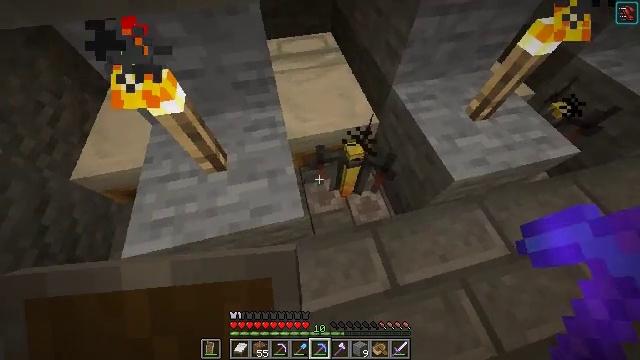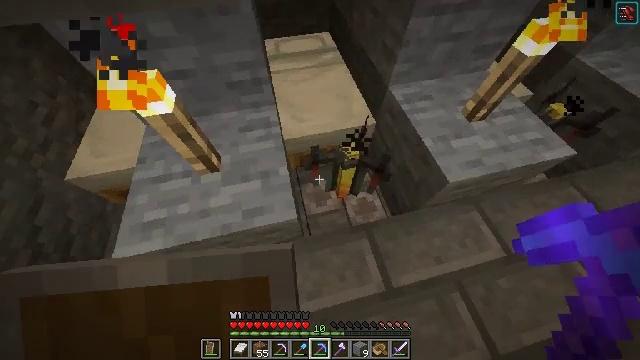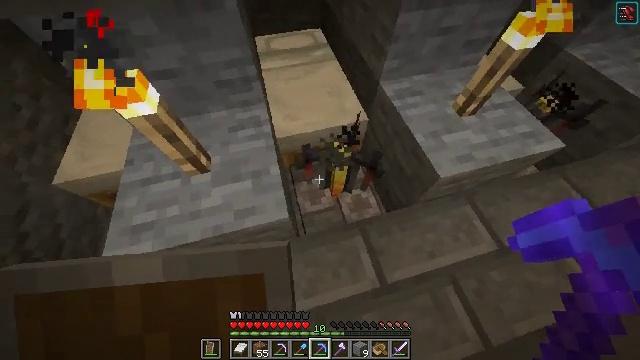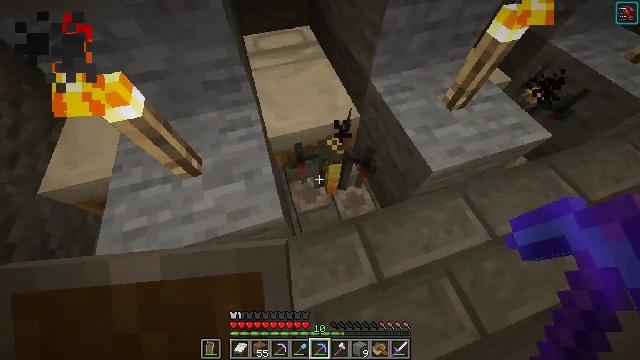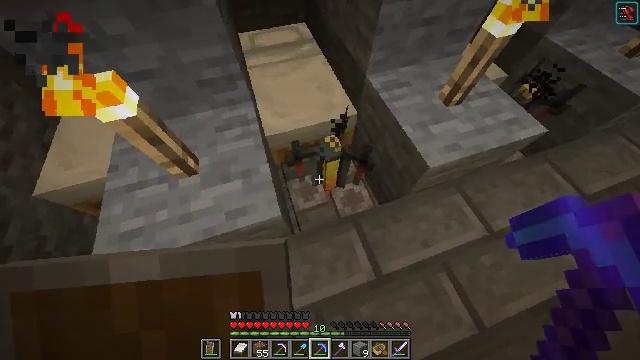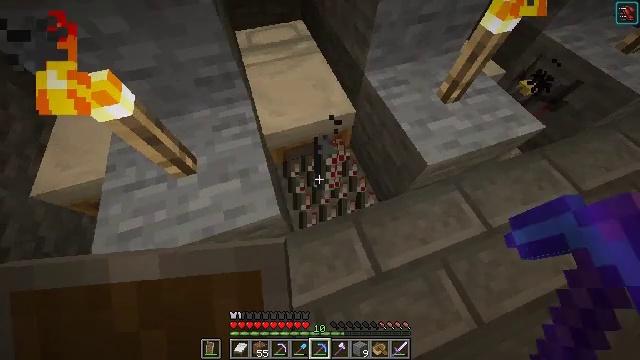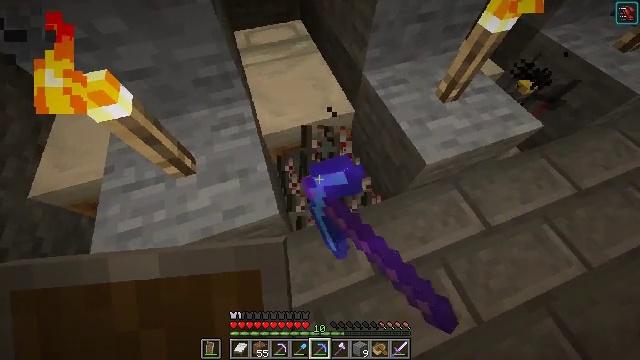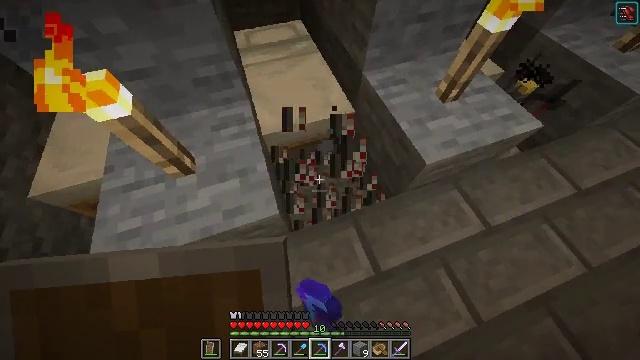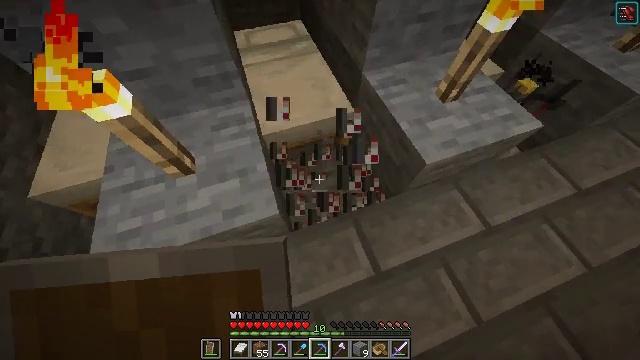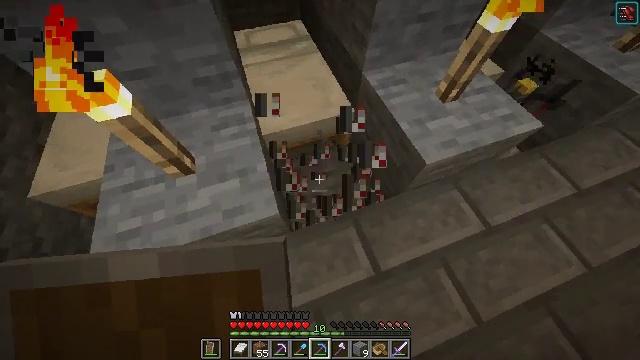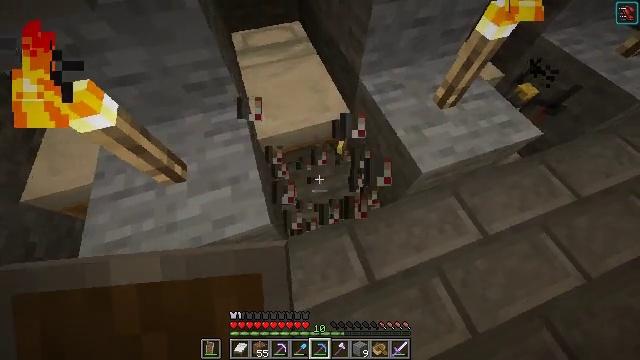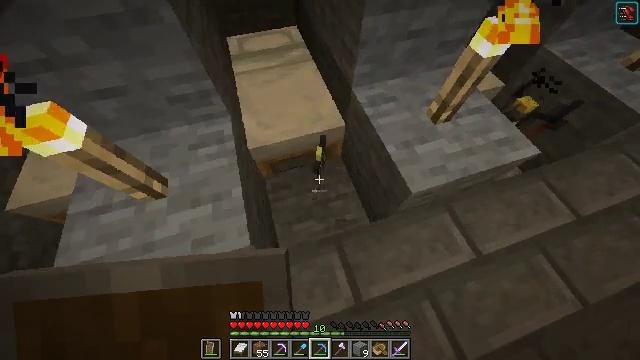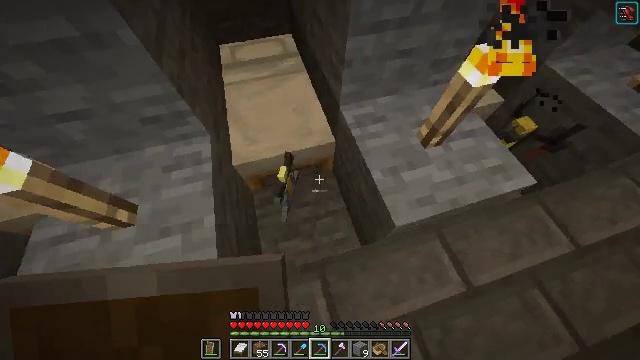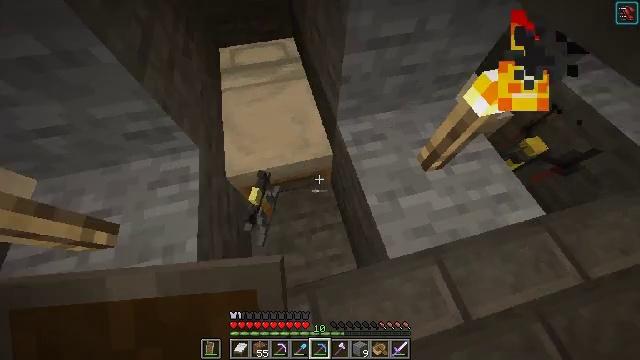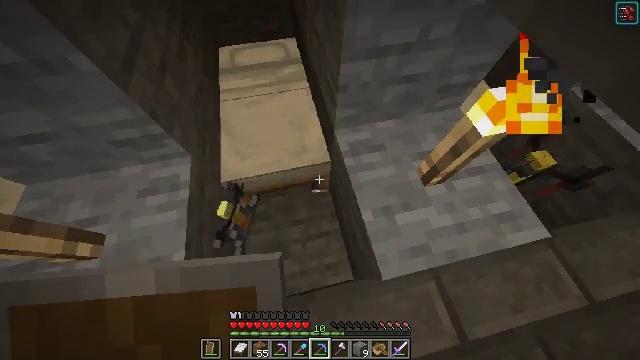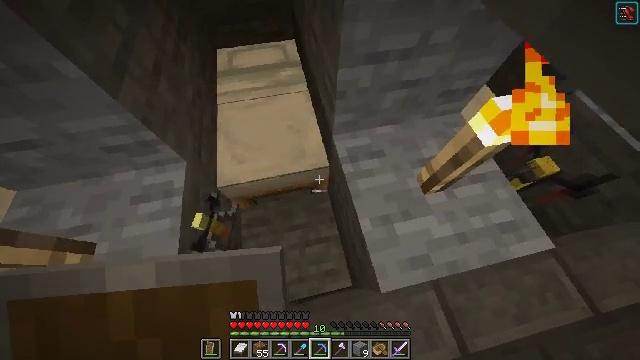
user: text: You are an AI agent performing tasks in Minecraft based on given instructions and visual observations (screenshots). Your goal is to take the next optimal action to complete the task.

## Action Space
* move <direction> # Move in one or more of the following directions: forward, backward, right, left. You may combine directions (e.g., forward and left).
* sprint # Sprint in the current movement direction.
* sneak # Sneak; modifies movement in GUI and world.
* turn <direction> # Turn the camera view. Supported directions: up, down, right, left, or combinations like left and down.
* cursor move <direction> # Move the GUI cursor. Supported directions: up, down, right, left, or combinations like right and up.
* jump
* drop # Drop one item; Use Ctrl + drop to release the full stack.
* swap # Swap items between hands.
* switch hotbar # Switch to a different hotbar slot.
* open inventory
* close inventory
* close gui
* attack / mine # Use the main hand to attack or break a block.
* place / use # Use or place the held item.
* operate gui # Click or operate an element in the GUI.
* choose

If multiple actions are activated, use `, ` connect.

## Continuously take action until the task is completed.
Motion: motion action
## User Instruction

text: Break the brewing stand to collect it.
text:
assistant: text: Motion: no_op
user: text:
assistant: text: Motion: turn right
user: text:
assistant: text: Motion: turn right
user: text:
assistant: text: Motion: no_op
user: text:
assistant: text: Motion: attack / mine
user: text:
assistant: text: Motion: attack / mine
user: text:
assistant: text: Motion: no_op
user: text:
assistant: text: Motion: no_op
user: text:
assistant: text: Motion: no_op
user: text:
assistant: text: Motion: move forward and move right
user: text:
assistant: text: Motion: move forward and move right, turn left
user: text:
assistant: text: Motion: move forward, turn left
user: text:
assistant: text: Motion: turn left
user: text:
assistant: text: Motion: turn left
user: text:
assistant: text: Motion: no_op
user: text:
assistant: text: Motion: no_op
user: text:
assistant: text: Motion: no_op
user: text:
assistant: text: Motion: no_op
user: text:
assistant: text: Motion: no_op
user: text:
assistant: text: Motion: no_op
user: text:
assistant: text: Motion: no_op
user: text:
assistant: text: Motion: no_op
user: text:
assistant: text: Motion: move back
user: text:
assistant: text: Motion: move back
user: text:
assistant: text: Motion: move back and move right
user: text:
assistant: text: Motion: move right
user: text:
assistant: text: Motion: move right
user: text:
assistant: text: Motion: move right
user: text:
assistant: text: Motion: move forward and move right
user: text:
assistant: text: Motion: move forward and move right, turn up